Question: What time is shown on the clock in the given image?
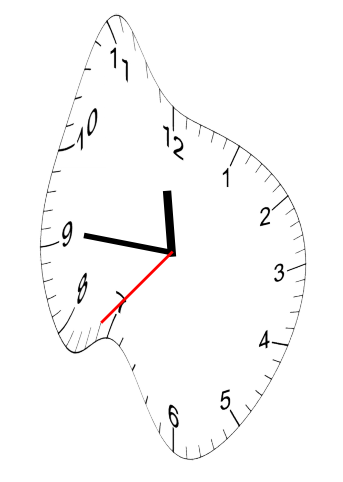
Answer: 11:45:37